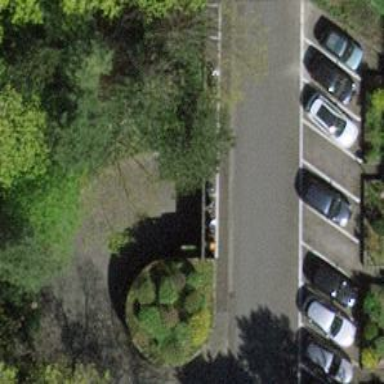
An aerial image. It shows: Driveway tunnel that serves as roadway.